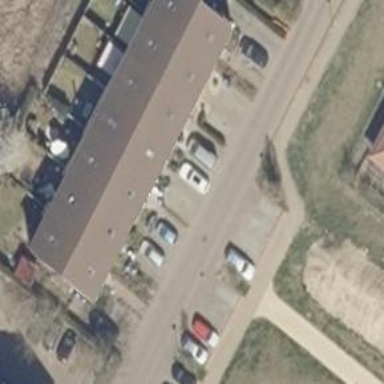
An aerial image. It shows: Terrace building.